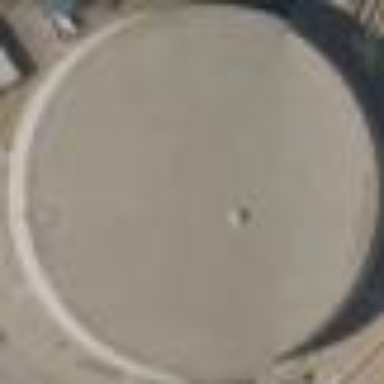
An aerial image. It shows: Storage tank for holding water.